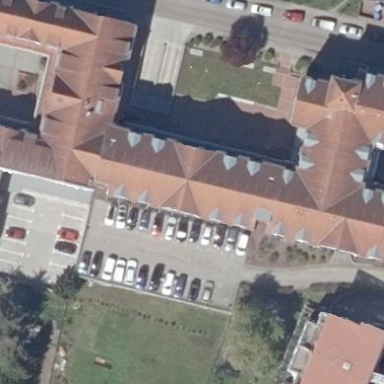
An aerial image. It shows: Commercial building with gabled roof.